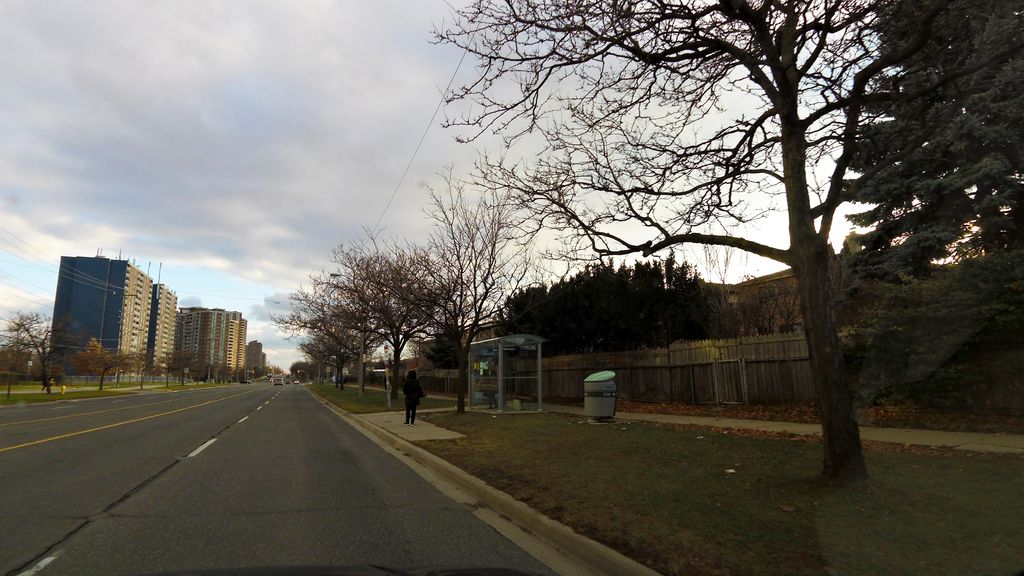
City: toronto